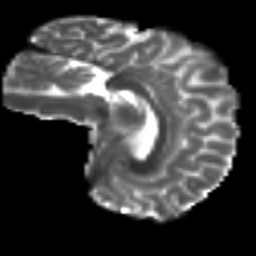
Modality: T2w
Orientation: sagittal
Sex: male
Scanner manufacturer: ge
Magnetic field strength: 3 T
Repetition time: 7 s
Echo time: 0.08 s